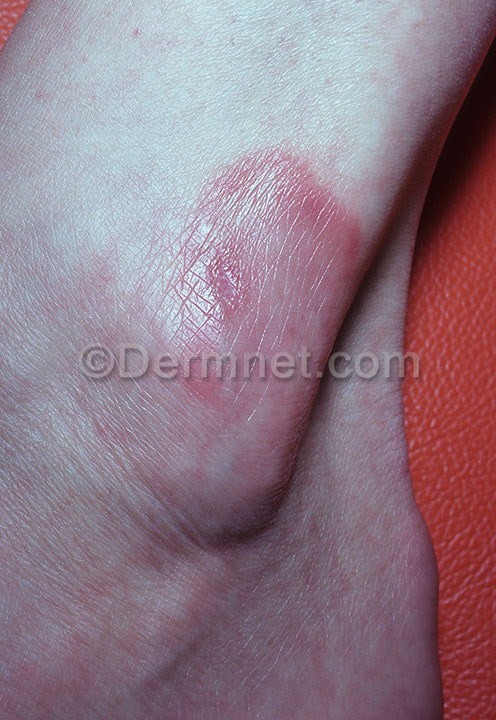
Disease: Systemic Disease